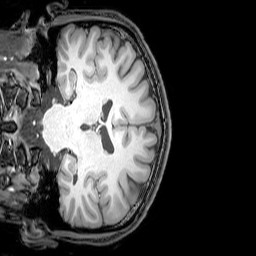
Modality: T1w
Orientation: coronal
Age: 24
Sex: male
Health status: healthy
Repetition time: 0.081 s
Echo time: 0.037 s